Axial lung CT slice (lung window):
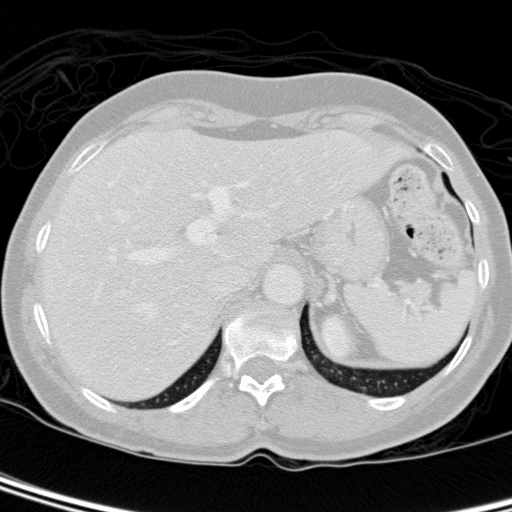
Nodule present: no